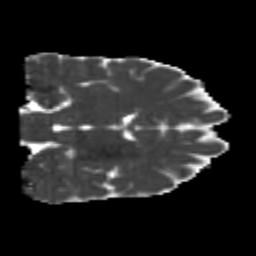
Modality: MD
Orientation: coronal
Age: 21
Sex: male
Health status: healthy
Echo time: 0.074 s